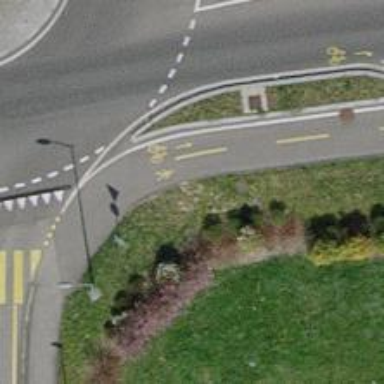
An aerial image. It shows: Asphalt cycleway also suitable for walking.